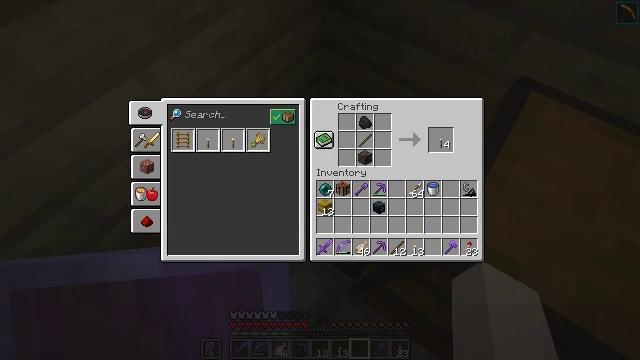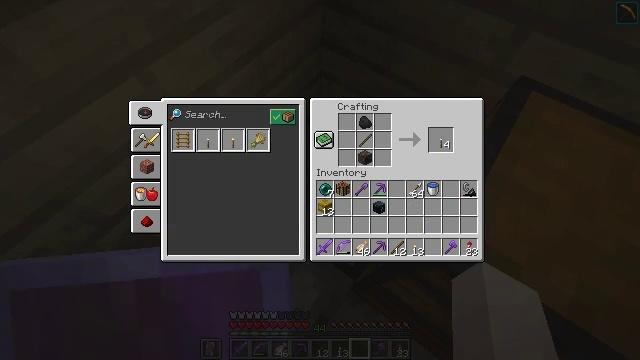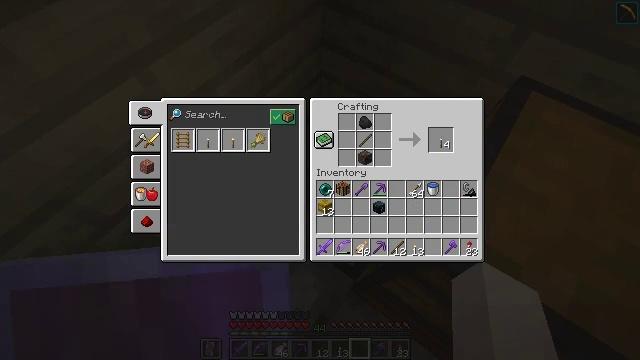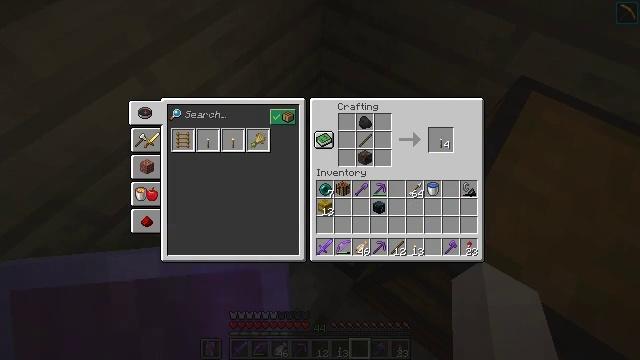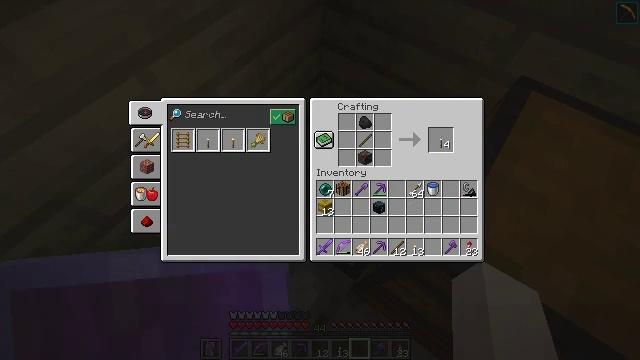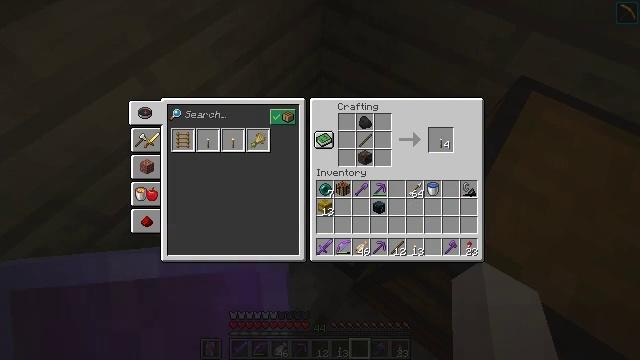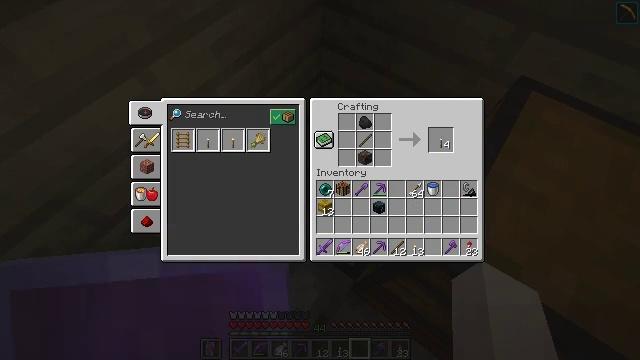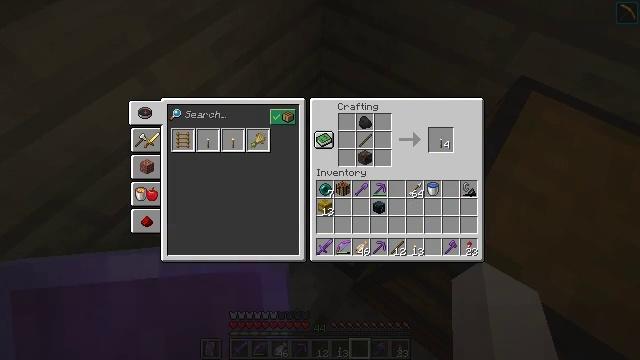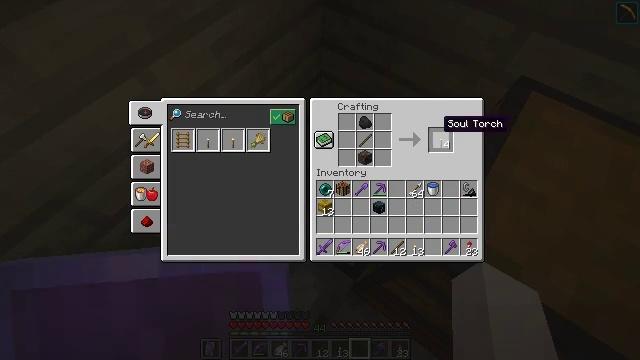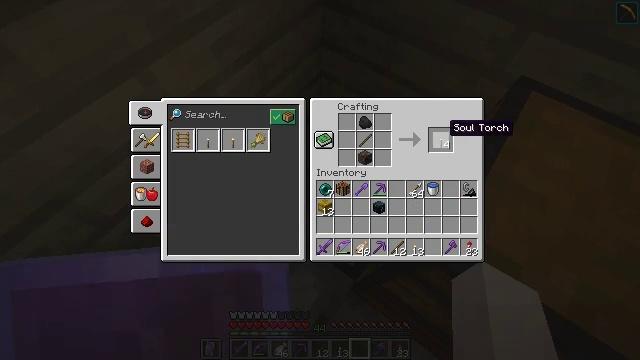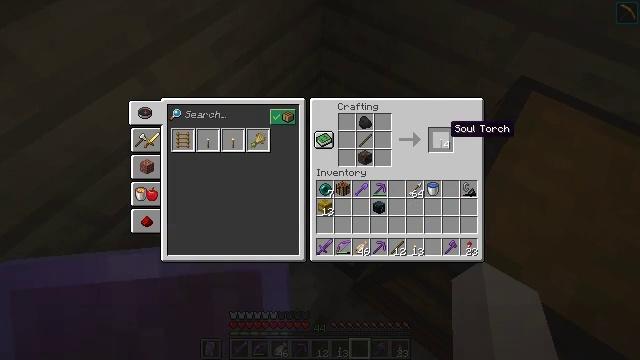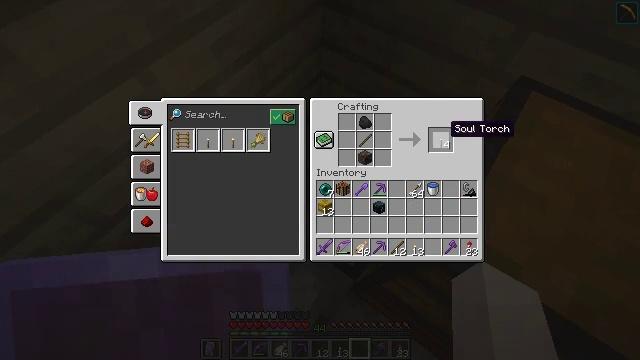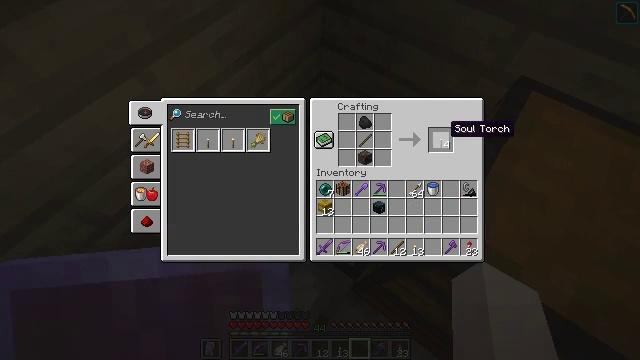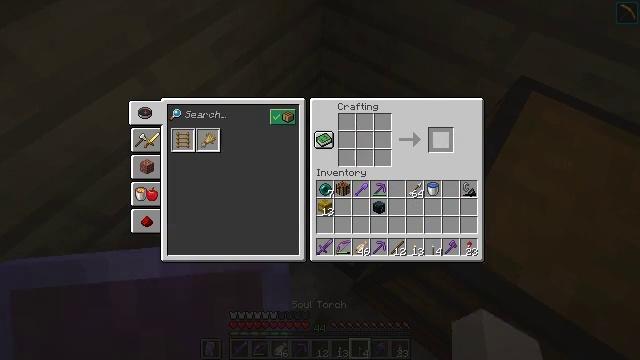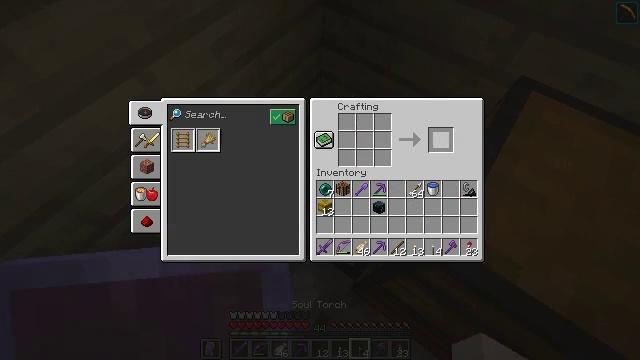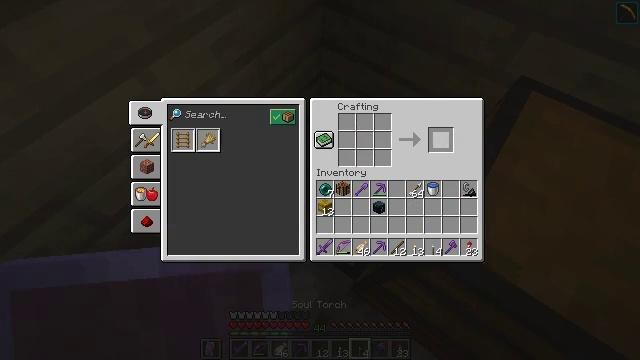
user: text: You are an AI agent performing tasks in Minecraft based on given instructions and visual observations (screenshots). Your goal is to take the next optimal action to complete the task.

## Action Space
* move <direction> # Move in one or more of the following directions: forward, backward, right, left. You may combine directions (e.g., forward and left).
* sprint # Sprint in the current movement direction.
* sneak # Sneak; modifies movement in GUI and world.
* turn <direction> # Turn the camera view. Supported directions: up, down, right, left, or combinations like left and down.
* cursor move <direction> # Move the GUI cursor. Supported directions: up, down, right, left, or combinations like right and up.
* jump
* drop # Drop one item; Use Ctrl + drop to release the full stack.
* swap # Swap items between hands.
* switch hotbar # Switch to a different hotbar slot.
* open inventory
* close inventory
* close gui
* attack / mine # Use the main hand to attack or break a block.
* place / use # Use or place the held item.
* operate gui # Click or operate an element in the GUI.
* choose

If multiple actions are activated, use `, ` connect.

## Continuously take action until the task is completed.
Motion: motion action
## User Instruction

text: craft item soul torch
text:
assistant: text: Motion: no_op
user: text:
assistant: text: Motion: no_op
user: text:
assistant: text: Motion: no_op
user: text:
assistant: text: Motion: no_op
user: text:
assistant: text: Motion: no_op
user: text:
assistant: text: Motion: sneak
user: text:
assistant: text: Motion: sneak
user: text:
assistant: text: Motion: sneak
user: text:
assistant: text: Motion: sneak
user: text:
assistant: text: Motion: sneak
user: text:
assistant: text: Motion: sneak
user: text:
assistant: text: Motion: sneak
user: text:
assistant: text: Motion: sneak, attack / mine
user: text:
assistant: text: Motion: sneak, attack / mine
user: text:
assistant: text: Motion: sneak, attack / mine
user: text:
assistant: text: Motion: sneak
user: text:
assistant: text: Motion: sneak
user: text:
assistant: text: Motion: sneak